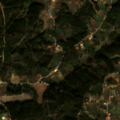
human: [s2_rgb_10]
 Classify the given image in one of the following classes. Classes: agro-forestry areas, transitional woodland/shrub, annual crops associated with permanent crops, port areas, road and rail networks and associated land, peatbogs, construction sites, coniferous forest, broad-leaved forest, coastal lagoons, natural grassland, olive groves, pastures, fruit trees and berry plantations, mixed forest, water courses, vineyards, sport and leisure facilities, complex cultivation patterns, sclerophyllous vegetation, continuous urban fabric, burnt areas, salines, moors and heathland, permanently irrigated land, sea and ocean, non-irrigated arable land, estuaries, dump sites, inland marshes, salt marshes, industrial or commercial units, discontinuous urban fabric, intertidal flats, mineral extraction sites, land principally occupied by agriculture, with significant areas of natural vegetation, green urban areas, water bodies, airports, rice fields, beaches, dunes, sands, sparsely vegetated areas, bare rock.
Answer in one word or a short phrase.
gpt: complex cultivation patterns, land principally occupied by agriculture, with significant areas of natural vegetation, broad-leaved forest, mixed forest, transitional woodland/shrub